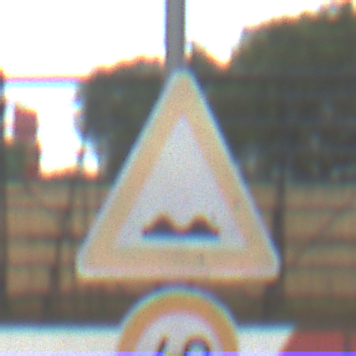
Verkehrszeichen: UnebeneFahrbahn
Zusatzzeichen unten: Geschwindigkeit40
Umgebung: Outdoor, RoadRail
Tageszeit: MorningAfternoon
Wetter: PartlyCloudy
Licht: Natural
Jahreszeit: NotSpecified
Kontrast: LowContrast